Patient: sex M, age 29
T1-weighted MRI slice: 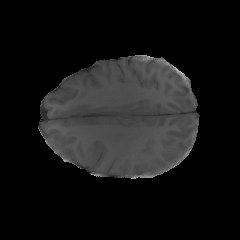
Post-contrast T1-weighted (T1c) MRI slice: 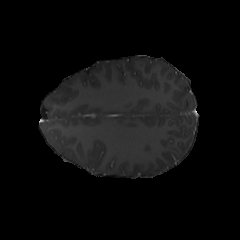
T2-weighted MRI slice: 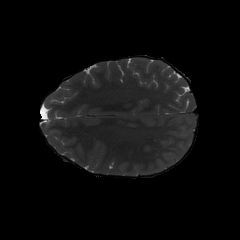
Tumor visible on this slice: no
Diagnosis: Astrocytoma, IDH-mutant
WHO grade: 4